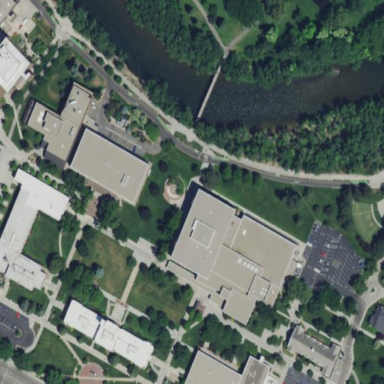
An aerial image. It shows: Building that serves as library.